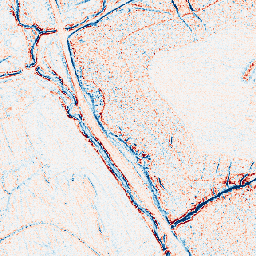
Category: edge_preserving
Decomposition family: anisotropic_diffusion
Decomposition parameters: iterations: 5
kappa: 50
gamma: 0.1
Upsampling method: area
Upsampling parameters: scale: 4
Upsampling scale: 4